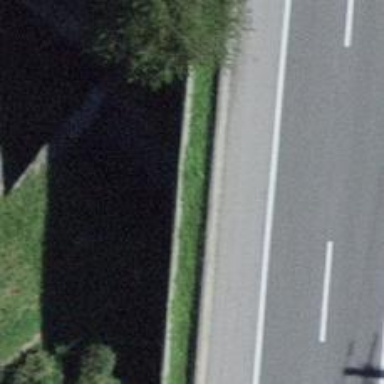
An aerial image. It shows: Footway passing through tunnel.